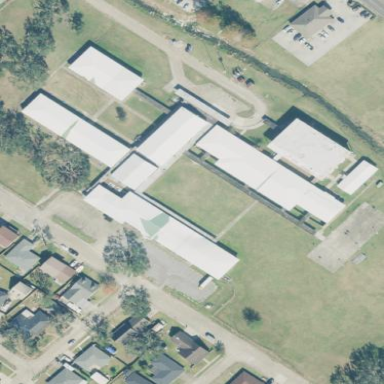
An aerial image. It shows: School.